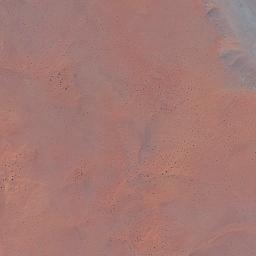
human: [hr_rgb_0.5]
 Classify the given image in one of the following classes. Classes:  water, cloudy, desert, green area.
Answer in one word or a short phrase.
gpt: desert